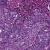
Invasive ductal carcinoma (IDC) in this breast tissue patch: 1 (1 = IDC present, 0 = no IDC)